Question: I use several nine patch images in my layout, for buttons, text fields and form backgrounds. All of the files are in the folder, just like the regular images, yet they still look pixelated.

The ImageView at the top has a regular bitmap and the lower ImageView uses a Nine Patch bitmap. You can see that the Nine Patch bitmap is scaled to a lower density. How do I fix that?
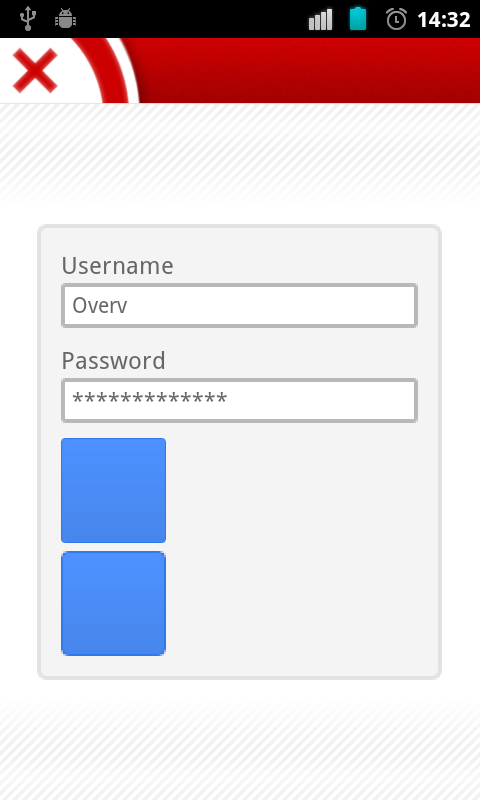
Answer: Ah, it was messed up because I was calling somewhere in a custom view. That caused this problem.